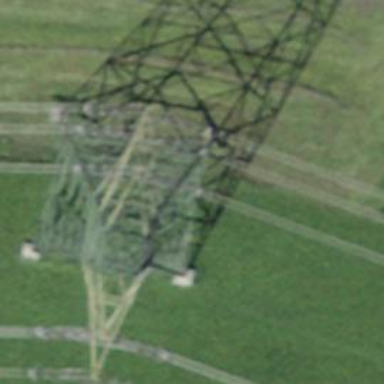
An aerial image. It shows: Power tower.